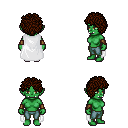
a pixel art fantasy rpg character, female body template, orc, green skin, white cape, teal pants, brown curly afro hairstyle, leather bracers, four views (front, back, left, right), 2x2 character sprite sheet, small pixel art, hard edges, no anti-aliasing